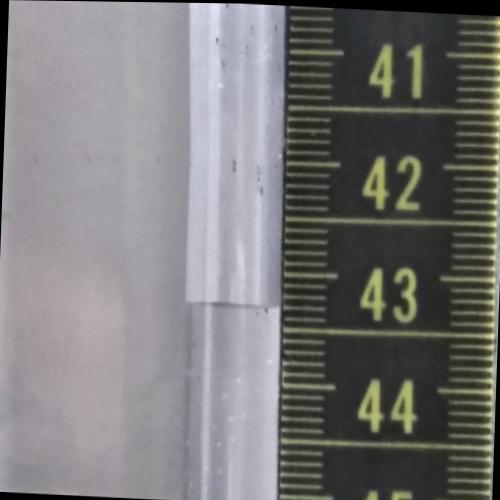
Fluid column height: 43.3 cm